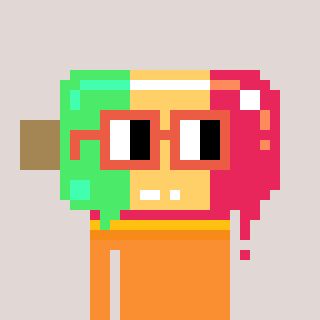
a pixel art character with square orange glasses, a icepop-shaped head and a orange-colored body on a warm background